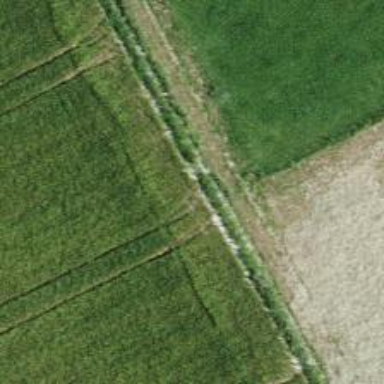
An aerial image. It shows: Track road with grass surface.